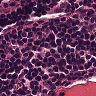
Metastatic tissue present: no